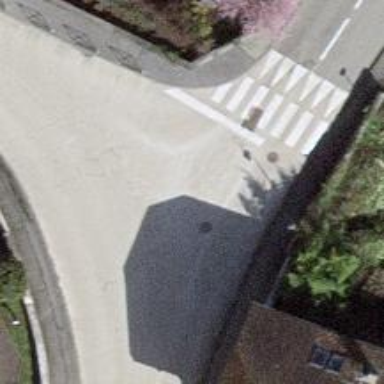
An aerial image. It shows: Traffic calming table.